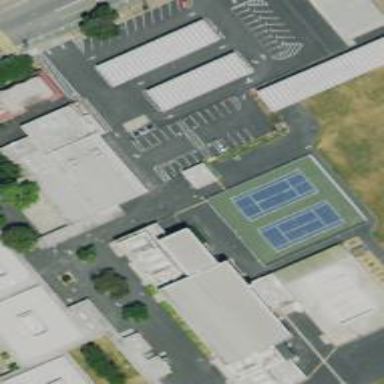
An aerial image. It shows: Tennis court in leisure pitch.